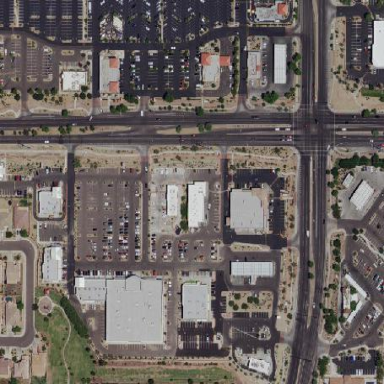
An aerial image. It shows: Retail area.